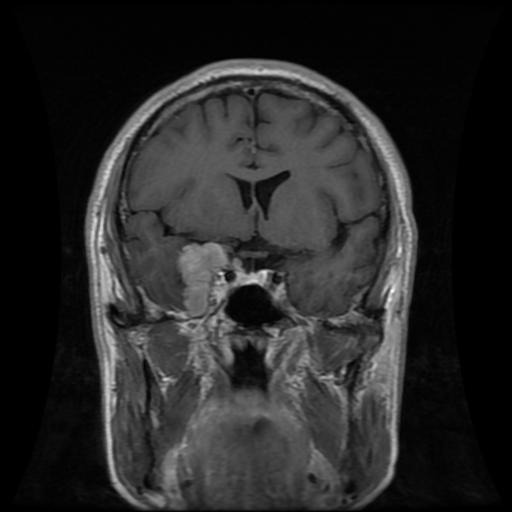
Label: meningioma